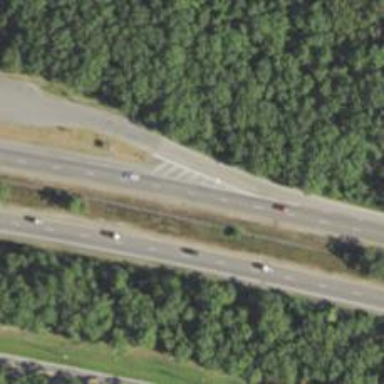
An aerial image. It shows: Asphalt motorway.